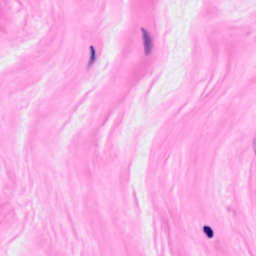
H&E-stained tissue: Breast